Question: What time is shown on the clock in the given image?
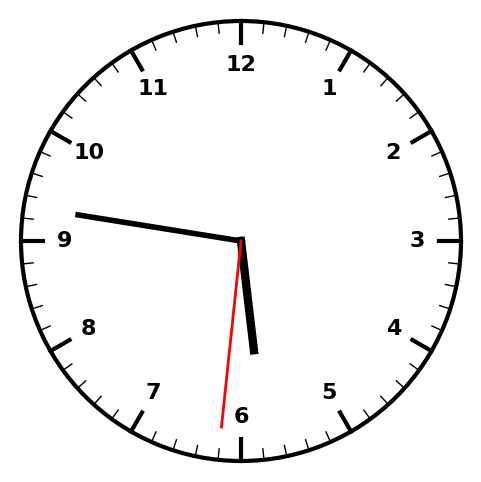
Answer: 05:46:31